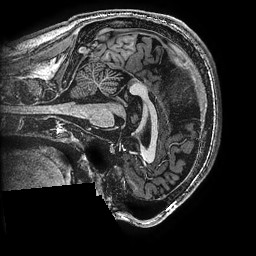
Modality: T1w
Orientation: sagittal
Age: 21
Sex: male
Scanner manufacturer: ge
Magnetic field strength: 3 T
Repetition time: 0.00768 s
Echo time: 0.003488 s